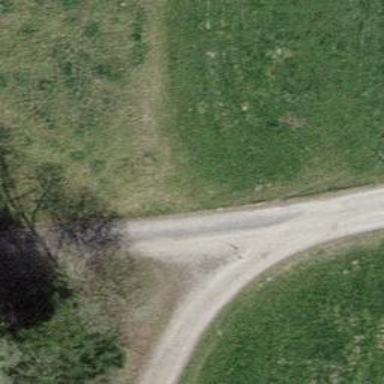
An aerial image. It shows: Track with grade2 pebblestone surface.